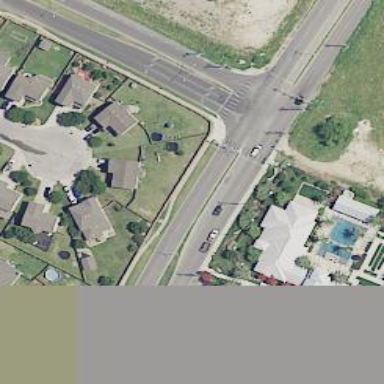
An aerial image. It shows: Marked road crossing.